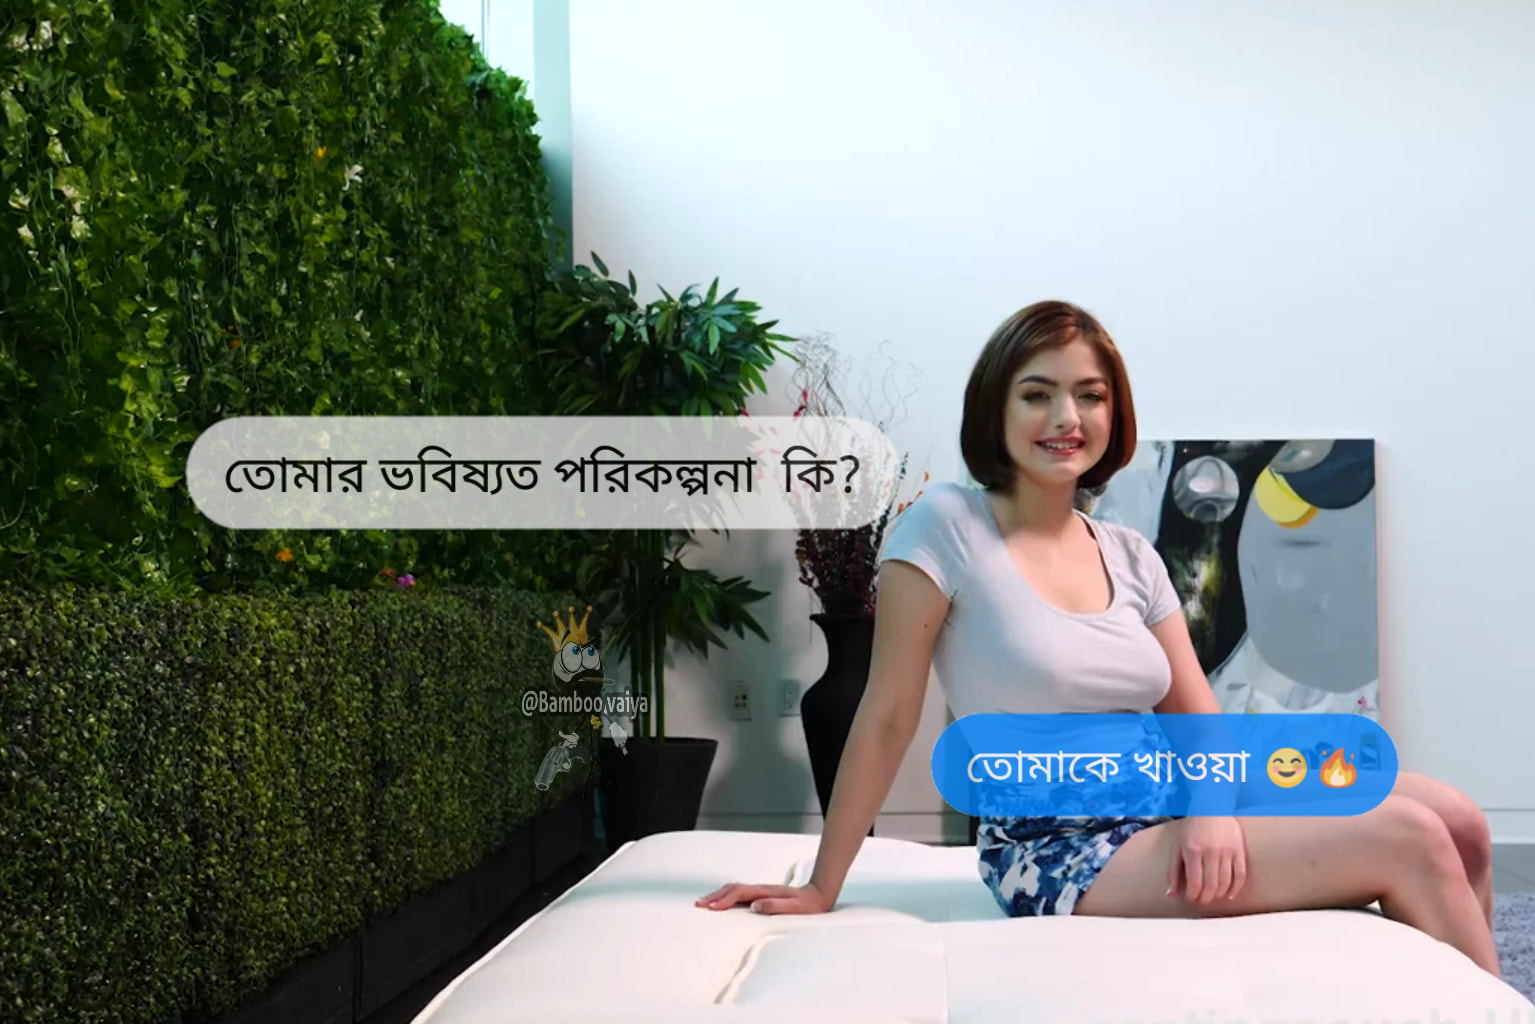
Text: তোমার ভবিষ্যত পরিকল্পনা কি ?  তোমাকে খাওয়া
Label: Hate
Hate category: Personal Offence
Targeted group: Individual